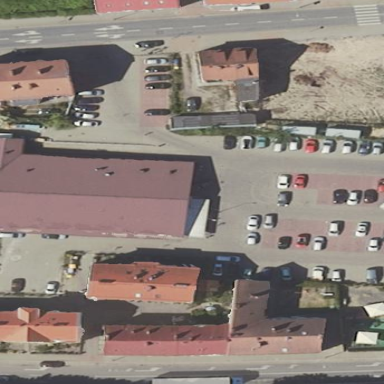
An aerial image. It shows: Retail building housing supermarket.